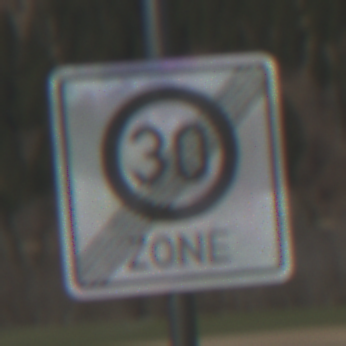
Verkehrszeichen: EndeZone30
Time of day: MorningAfternoon
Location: Outdoor (Nature)
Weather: PartlyCloudy
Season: NotSpecified
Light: Natural